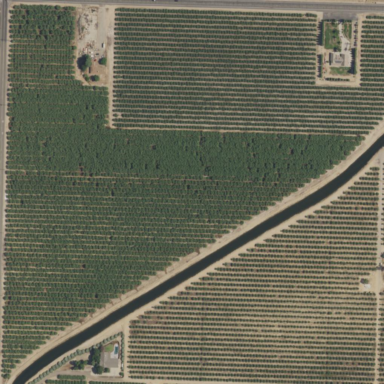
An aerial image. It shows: Beautiful vineyard in the countryside.